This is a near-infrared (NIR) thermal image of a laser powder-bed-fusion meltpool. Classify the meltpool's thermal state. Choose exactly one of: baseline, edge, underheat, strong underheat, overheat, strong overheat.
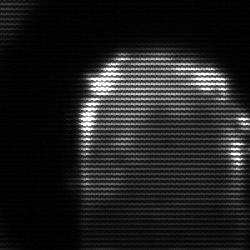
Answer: baseline